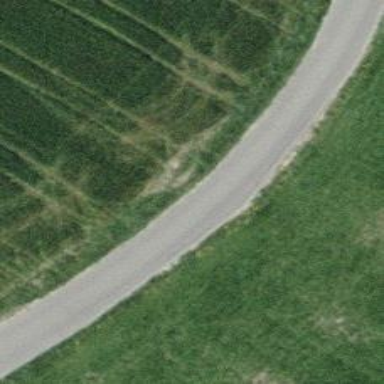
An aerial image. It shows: Unclassified asphalt road passing through agricultural land.